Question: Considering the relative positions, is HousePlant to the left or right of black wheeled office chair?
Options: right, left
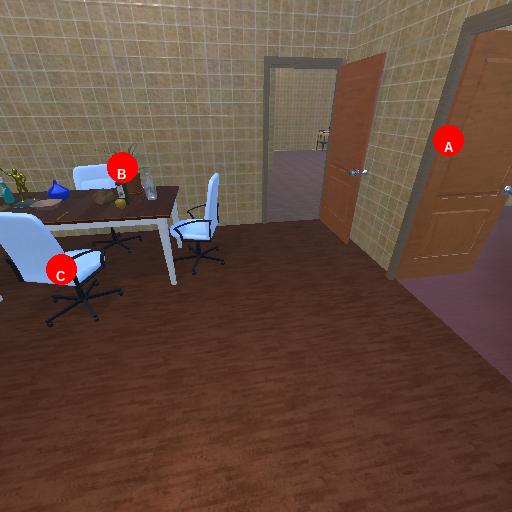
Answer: right